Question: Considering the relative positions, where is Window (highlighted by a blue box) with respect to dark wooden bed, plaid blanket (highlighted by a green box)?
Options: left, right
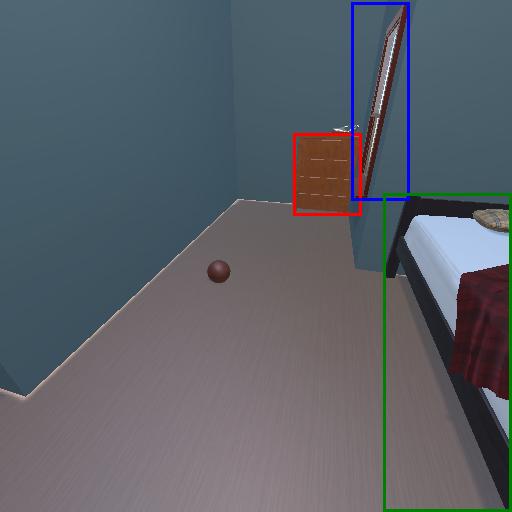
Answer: left